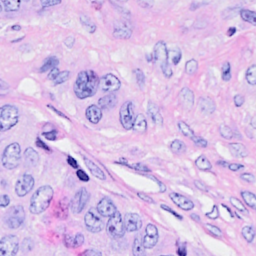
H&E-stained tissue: Breast